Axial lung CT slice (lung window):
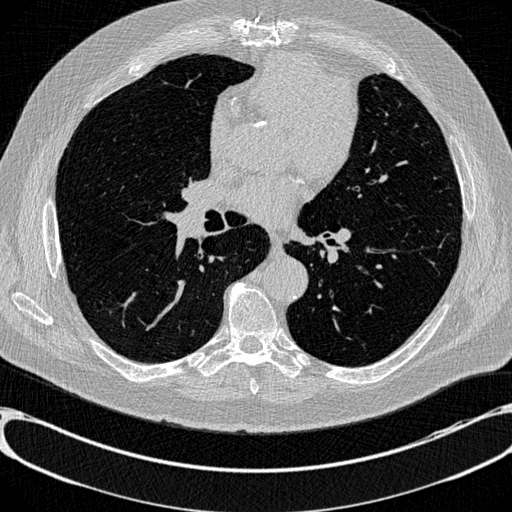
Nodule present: no